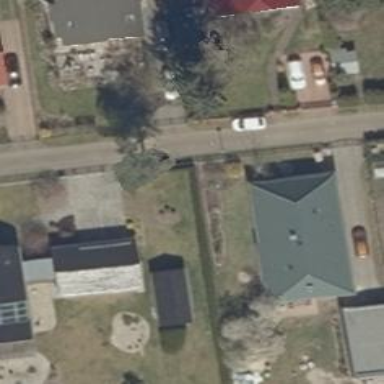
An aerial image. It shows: Residential road.